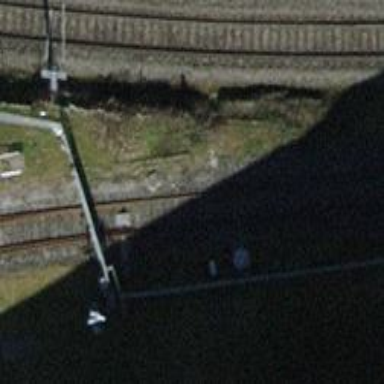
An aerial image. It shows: Single spur service track.